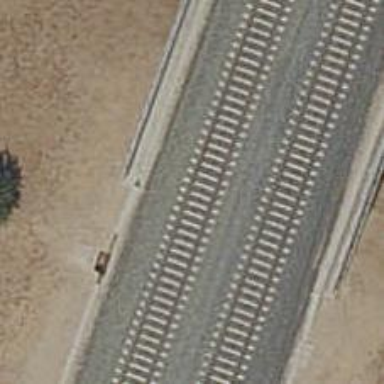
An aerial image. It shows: Bridge over railway with electrified contact lines.